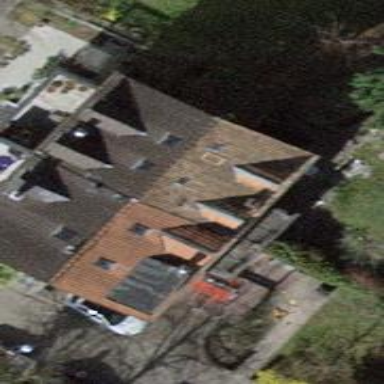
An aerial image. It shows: Building with skillion roof that is oriented across the structure.